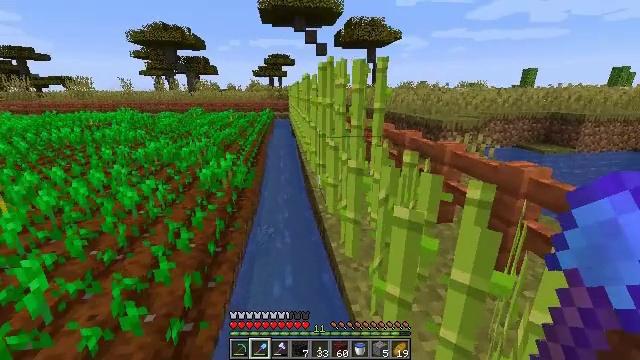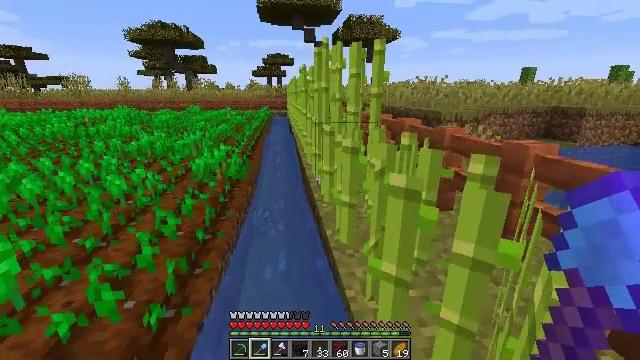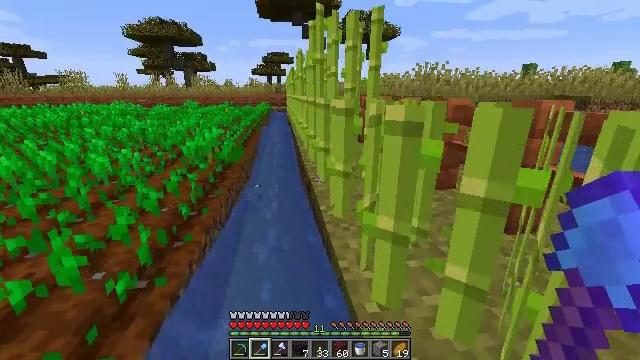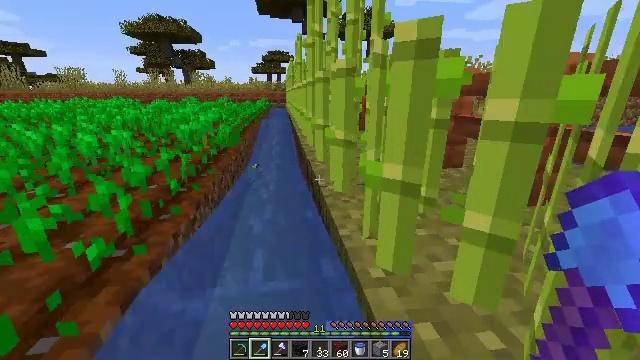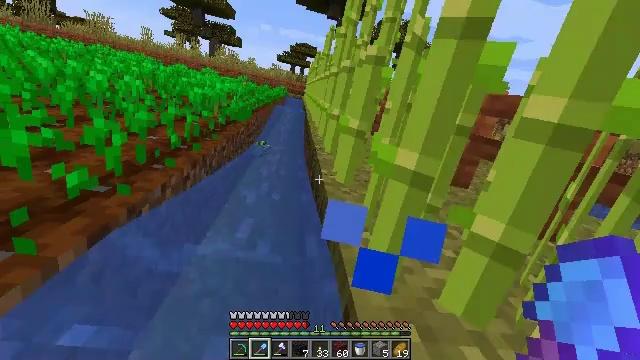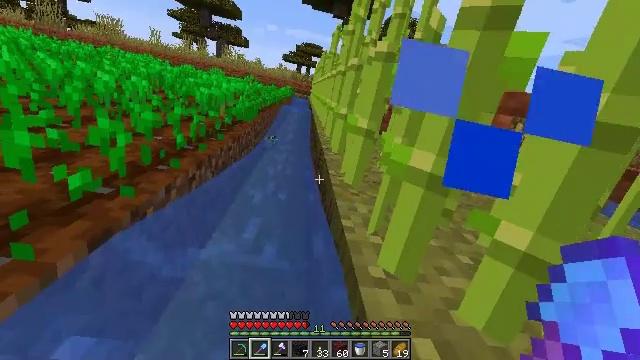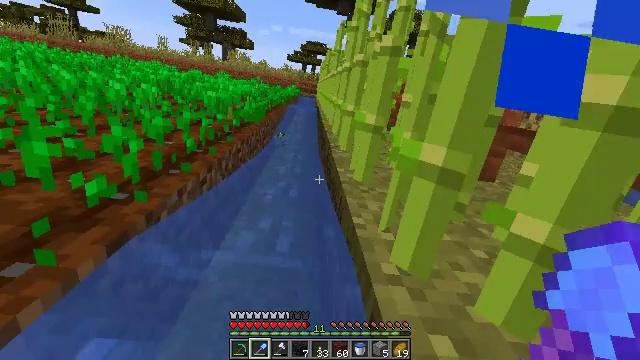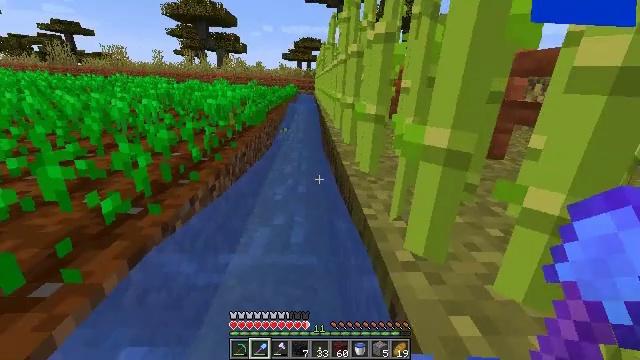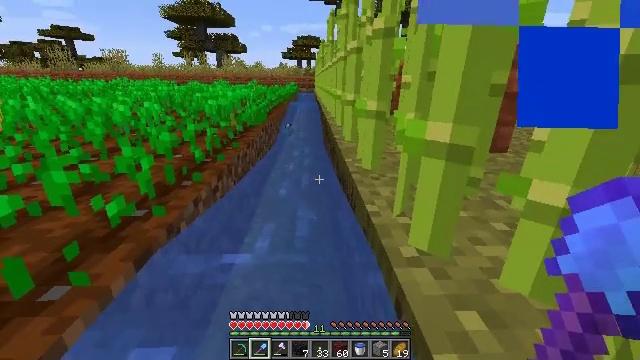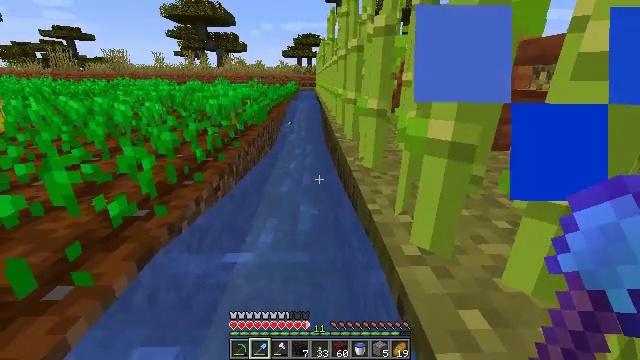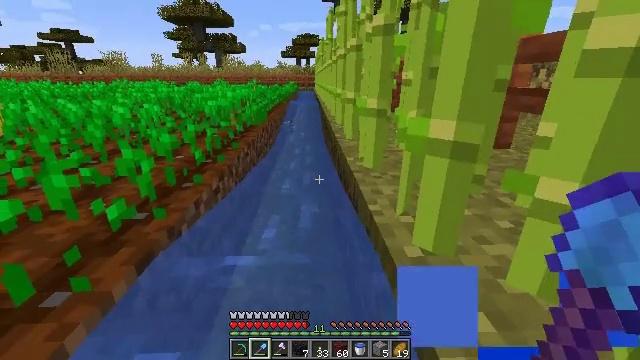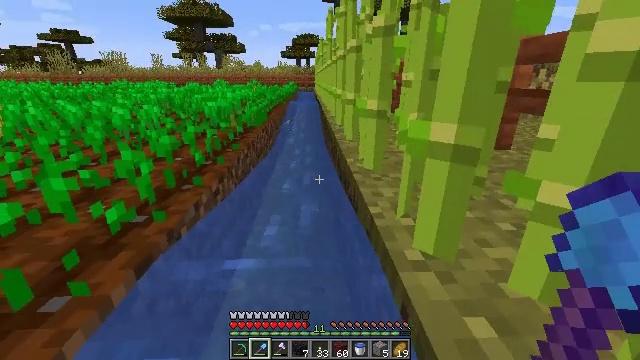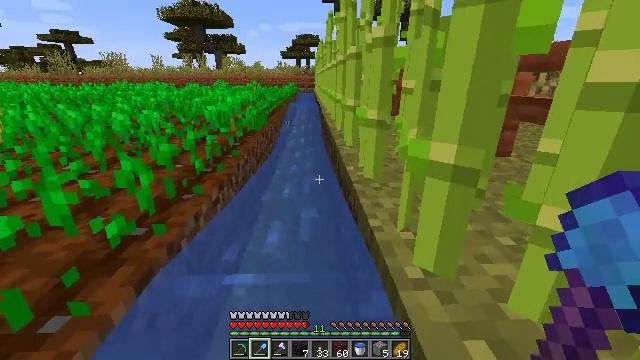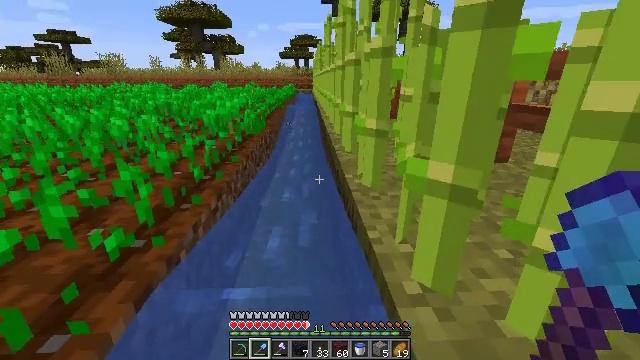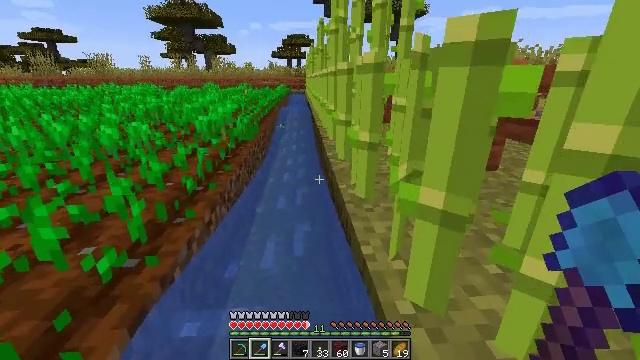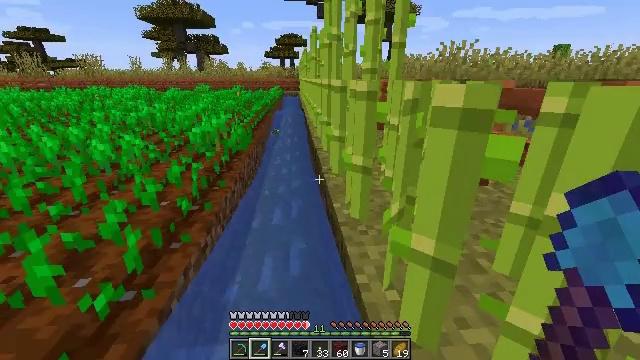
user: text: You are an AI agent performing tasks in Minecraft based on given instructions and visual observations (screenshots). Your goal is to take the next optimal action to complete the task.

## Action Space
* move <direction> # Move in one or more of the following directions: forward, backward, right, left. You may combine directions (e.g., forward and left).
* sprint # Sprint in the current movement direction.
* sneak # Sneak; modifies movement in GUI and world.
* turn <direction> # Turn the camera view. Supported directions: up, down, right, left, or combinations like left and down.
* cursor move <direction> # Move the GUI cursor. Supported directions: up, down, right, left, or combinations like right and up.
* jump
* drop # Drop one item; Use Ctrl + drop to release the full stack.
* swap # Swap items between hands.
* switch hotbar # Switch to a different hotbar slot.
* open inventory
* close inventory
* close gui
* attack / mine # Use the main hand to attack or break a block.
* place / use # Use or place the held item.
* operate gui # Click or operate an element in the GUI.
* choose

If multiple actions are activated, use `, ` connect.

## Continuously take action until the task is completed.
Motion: motion action
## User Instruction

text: Collect sugar cane near water sources.
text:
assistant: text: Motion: move forward and move right
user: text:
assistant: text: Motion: move forward and move right
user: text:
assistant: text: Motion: move forward and move right
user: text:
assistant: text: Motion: move forward and move right
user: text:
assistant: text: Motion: turn left
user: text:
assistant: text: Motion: turn left
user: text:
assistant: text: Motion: turn left and down
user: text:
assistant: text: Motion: move forward and move right
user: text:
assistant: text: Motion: move forward and move right
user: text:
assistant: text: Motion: move forward and move right
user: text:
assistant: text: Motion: move forward and move right, jump
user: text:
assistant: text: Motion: move forward and move right, jump
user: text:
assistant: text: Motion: move forward and move right, jump
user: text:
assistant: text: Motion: move forward and move right, turn right, jump
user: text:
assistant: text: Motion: move forward and move right, turn right, jump
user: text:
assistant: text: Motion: move forward and move right, turn right, jump
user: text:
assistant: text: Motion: move forward and move right, turn right, jump
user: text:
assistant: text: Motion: move forward and move right, jump
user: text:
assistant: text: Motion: move forward and move right, jump
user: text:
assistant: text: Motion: move forward and move right, jump
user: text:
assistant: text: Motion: move forward and move right, jump
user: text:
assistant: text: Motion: move forward and move right
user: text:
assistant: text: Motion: move forward and move right
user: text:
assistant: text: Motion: move forward and move right
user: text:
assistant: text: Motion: move forward and move right
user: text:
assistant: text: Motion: move forward and move right, turn up
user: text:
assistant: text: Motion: move forward and move right, turn left and up
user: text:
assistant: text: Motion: move forward and move right, turn left and up
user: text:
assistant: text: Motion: move forward, turn left and up
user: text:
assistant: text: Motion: move forward, turn left and up